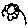
Label: flower